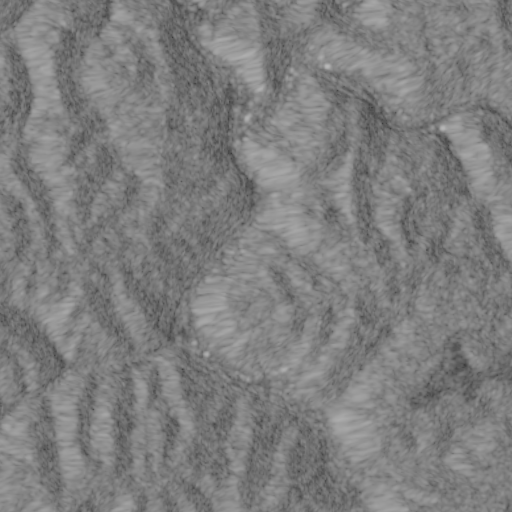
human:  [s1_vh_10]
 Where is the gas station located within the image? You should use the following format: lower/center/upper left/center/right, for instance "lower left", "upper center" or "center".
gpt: The gas station is located in the upper right of the image.
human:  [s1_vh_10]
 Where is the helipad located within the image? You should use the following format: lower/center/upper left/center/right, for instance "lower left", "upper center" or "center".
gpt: The helipad is located in the upper center of the image.
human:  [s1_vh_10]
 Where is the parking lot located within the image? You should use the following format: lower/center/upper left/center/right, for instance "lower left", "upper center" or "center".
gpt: The parking lot is located in the upper right of the image.
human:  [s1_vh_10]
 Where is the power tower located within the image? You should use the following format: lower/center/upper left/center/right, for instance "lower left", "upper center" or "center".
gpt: The power tower is located in the upper left of the image.
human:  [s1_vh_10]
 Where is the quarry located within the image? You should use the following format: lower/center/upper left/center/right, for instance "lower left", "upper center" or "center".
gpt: The quarry is located in the lower right of the image.
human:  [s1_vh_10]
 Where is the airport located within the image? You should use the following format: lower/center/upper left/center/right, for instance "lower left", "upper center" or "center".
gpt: There is no airport in the image.

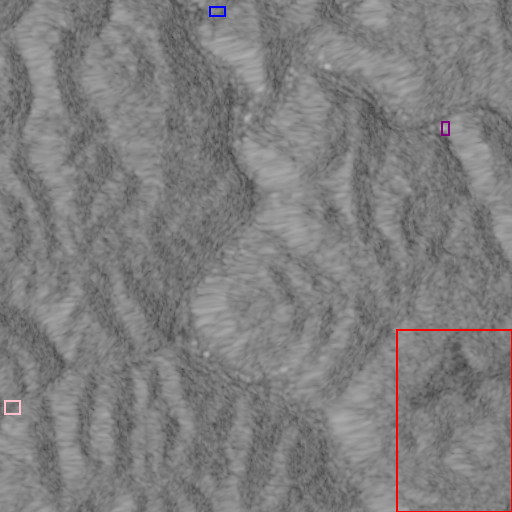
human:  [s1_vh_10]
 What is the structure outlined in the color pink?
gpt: The structure outlined in pink is a park.
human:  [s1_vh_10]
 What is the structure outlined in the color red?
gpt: The structure outlined in red is a quarry.
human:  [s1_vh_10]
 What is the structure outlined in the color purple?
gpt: The structure outlined in purple is a building.
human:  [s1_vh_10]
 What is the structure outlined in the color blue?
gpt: The structure outlined in blue is a building.
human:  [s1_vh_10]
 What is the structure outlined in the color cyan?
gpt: There is no cyan outline.